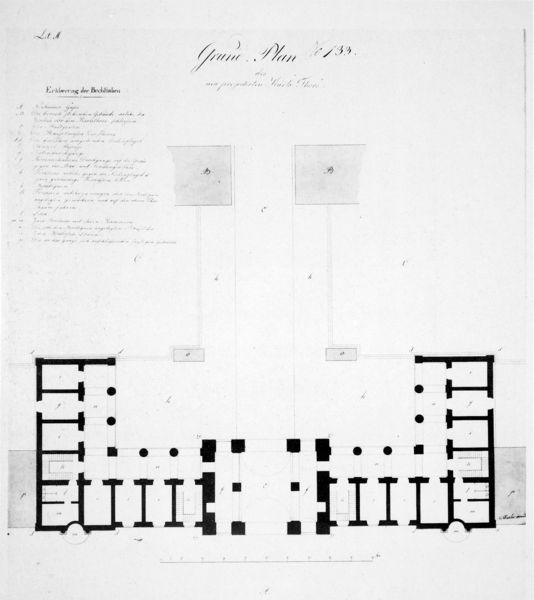
Titel: Karlstor in München, Grundriss (Projekt A)
Künstler: Carl von Fischer
Standort: München
Institution: Architektursammlung der Technischen Universität
Schlagwörter: flügel, weiß, braun, fenster, frankreich, geschwungen, grau, pfeiler, raum, schwarz, skizze, säule, säulen, tür, zeichnung, zimmer, anlage, gebäude, haus, park, schloss, weg, architektur, bild, kirche, blatt, kreis, rund, garten, deutschland, schrift, papier, türen, studie, mauer, graphik, linien, hof, platz, saal, vogelperspektive, französisch, wandteppich, symmetrie, durchgang, tor, galerie, halle, flucht, wände, eingang, gang, laviert, nische, arkade, innenhof, loggia, offen, eckig, bayern, kloster, palast, mauerwerk, symmetrisch, schrafur, seite, text, buchstaben, punkt, kreise, beschriftung, überschrift, räume, entwurf, villa, gefängnis, anwesen, mauern, residenz, struktur, rechteckig, plan, grundstück, achsen, tempel, niesche, nymphenburg, nummer, handschrift, gleichheit, bezeichnung, legende, erklärung, chateau, geschoss, säulengang, riss, grundriss, massstab, aufriss, kollonade, versailles, bauplan, schreibschrift, gänge, atrium, enfilade, fundament, lageplan, nieschen, eingangshalle, gebäudeplan, trakt, saulen, schwrz, nebengebäude, achssymmerisch, anabuten, anbauten, bestand, bestandsgebäude, fluchten, grande plan, konchenconchen, mittelsaal, punk, raumaufteilung, rundriss, zenralraum, zweiflügelanlage, quadratpfeiler, blaupause, luftbild, segmente, korridor, großes gebäude, propylen, qurdrat, 33, 1733, übersichtsplan, game plan, säiöemüöamm, gebäude schloss